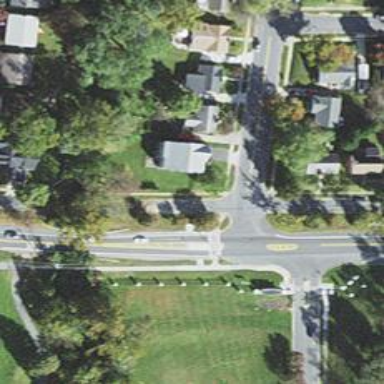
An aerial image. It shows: Unmarked crossing on asphalt footway.